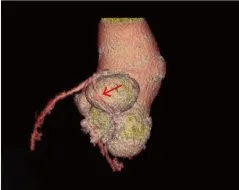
(F) Three-dimensional reconstruction image showing the dual unruptured left/non-coronary SVAs, passage of the LM and LCX, and compression of the LCX (red arrow).
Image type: radiology (ct)